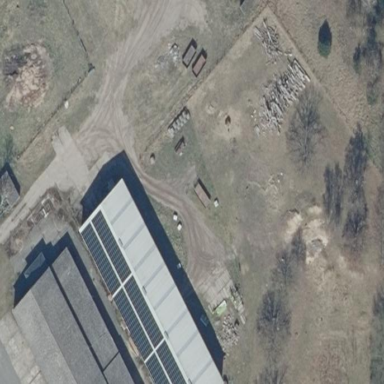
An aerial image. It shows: Farmyard area.